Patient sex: M
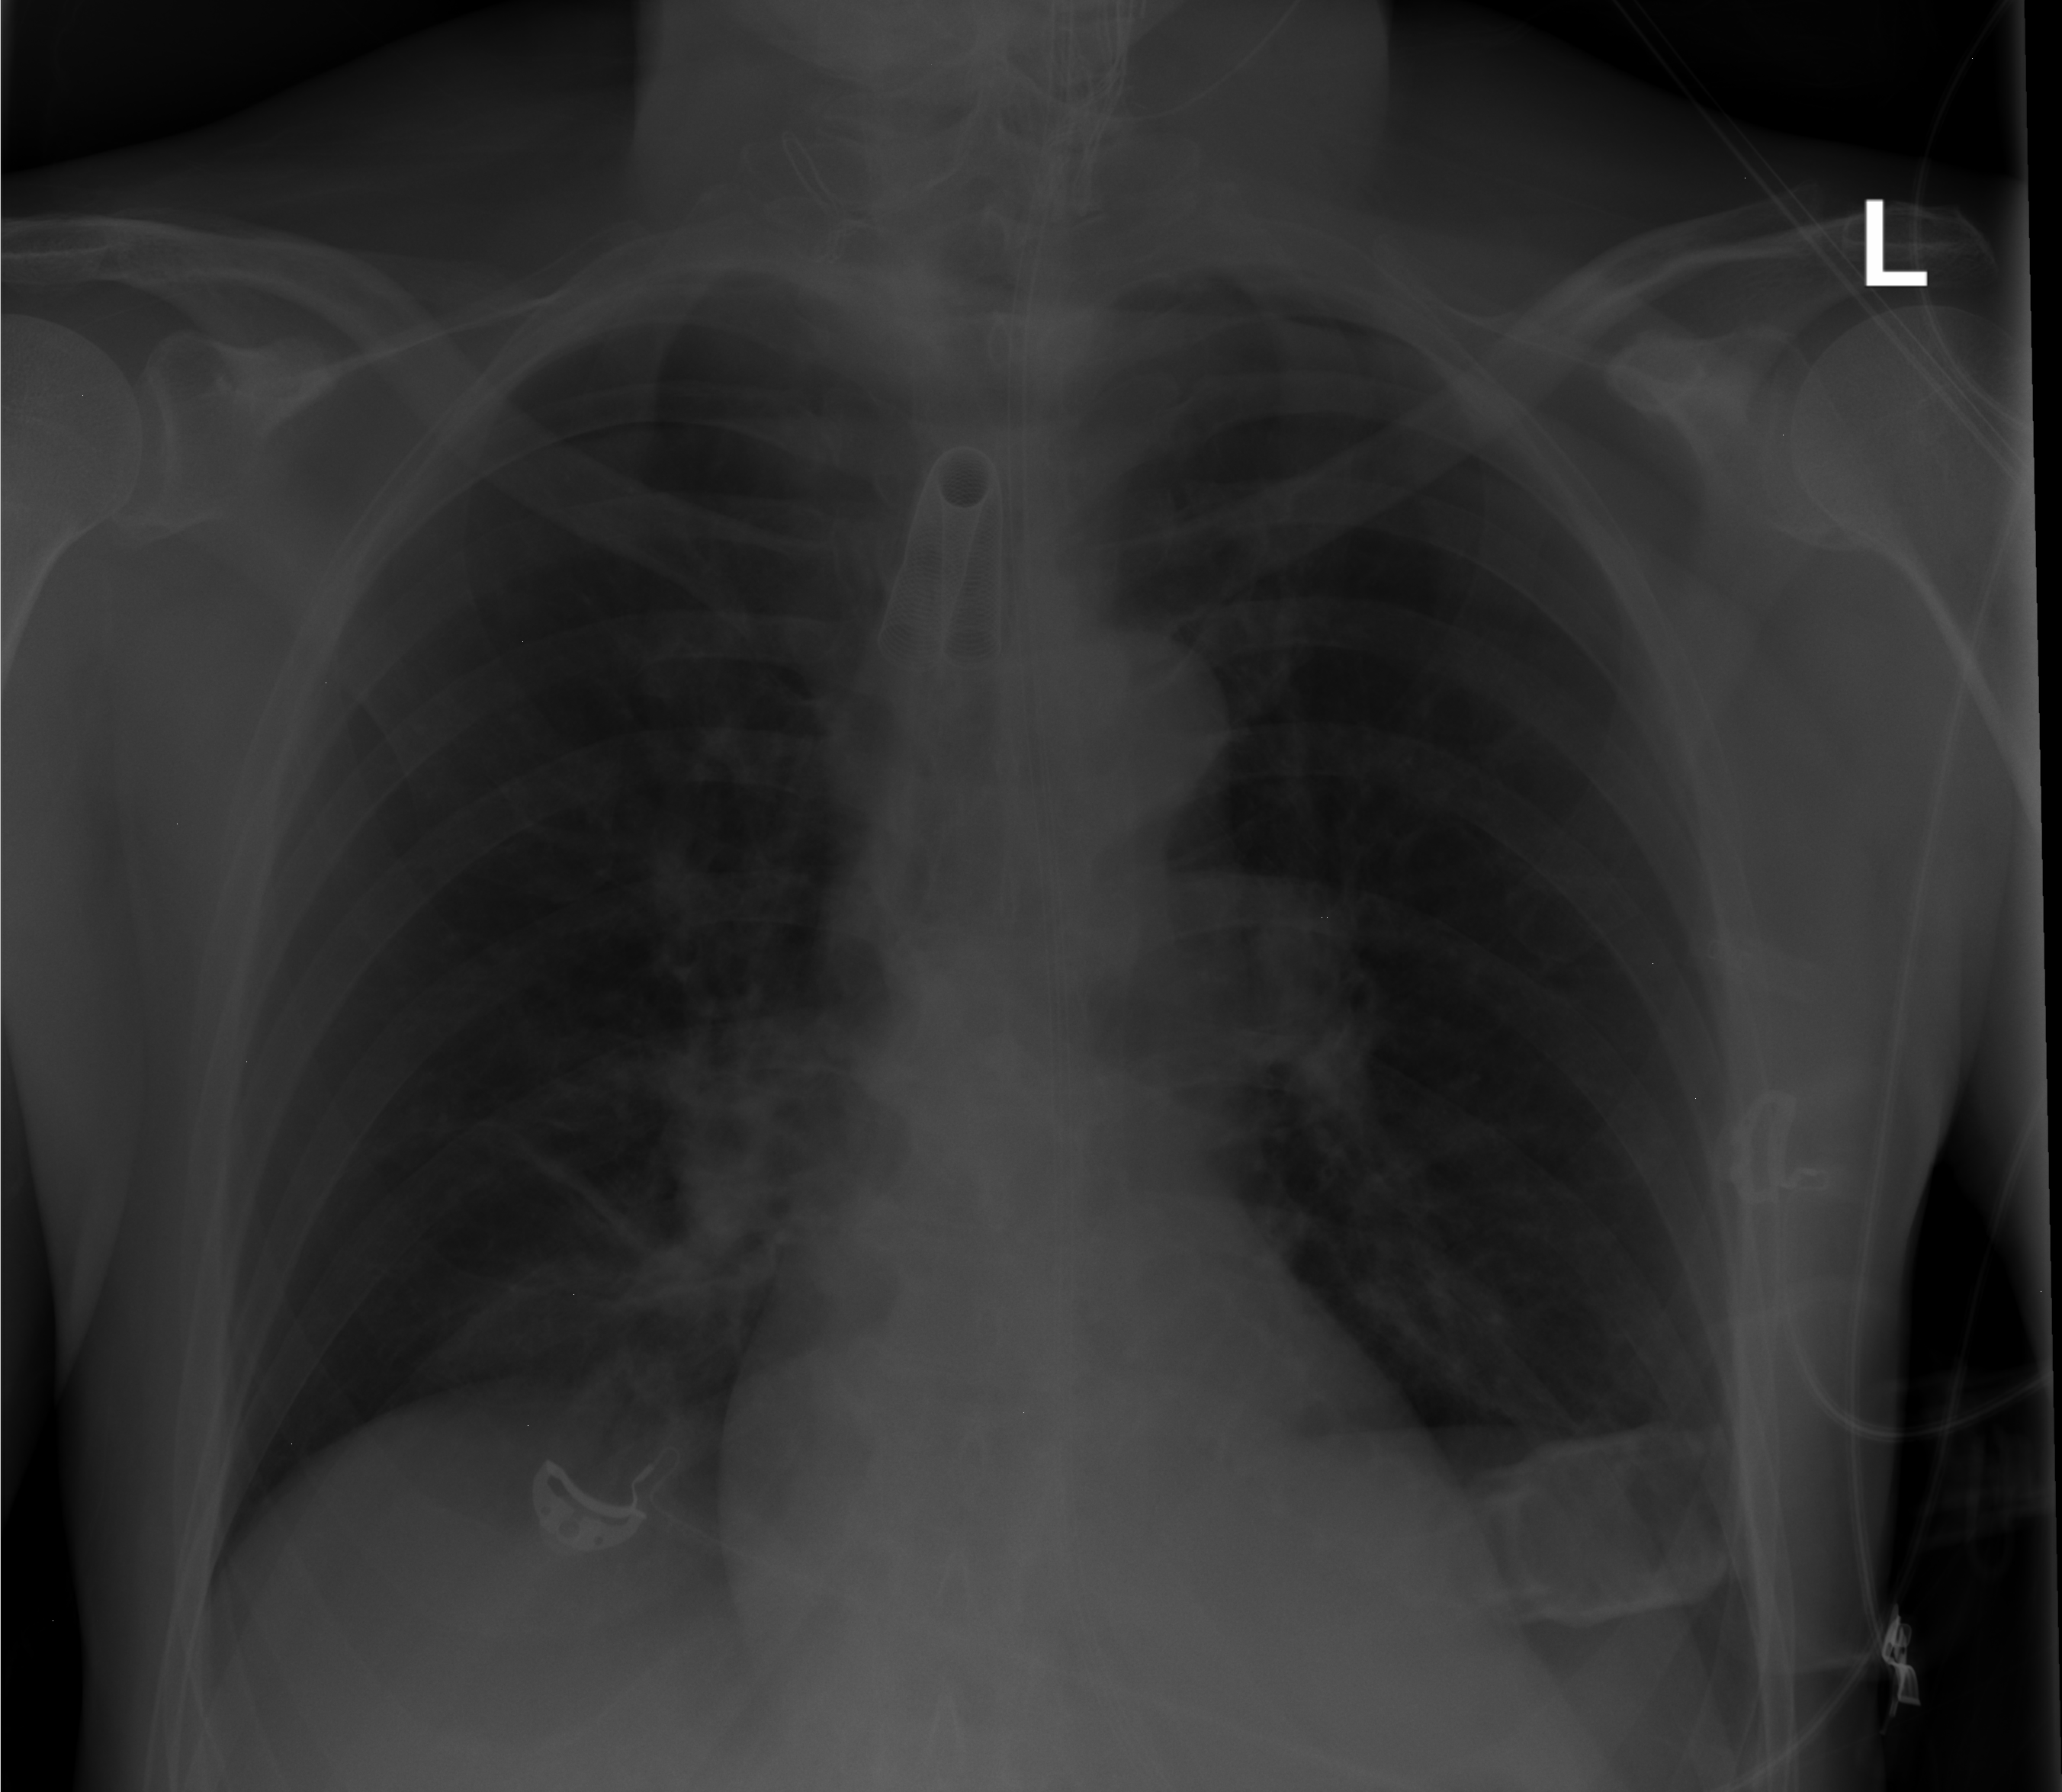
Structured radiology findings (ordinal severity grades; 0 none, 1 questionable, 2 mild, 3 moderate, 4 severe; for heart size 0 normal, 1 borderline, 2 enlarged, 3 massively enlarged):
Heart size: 0
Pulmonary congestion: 0
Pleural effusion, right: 0
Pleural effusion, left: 0
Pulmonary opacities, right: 0
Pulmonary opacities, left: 0
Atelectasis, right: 2
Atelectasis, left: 0